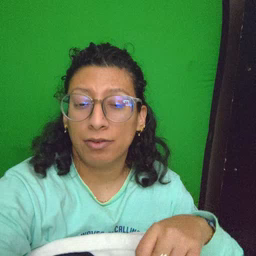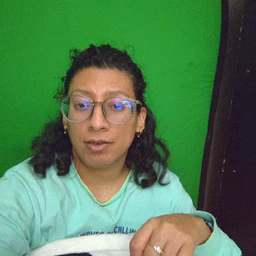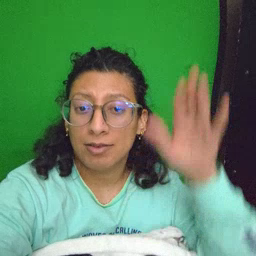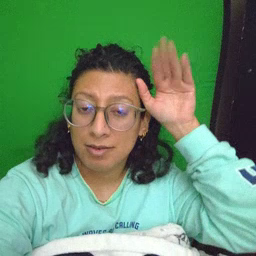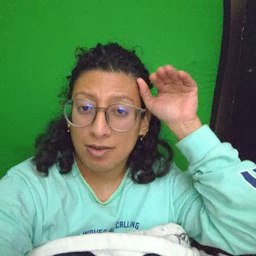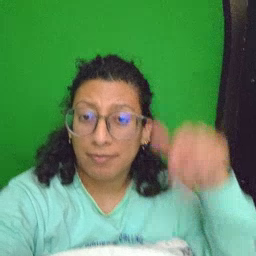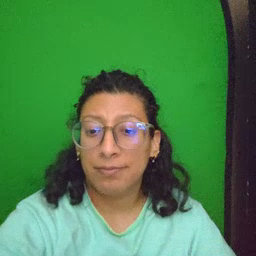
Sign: donkey